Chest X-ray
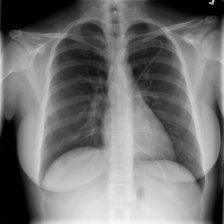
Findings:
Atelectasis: negative
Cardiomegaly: negative
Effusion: negative
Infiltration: negative
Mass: negative
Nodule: negative
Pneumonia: negative
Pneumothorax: negative
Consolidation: negative
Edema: negative
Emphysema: negative
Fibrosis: negative
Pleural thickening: negative
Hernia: negative